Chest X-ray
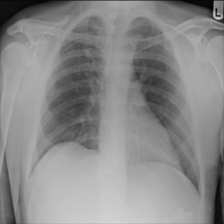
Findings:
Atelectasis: negative
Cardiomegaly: negative
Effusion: negative
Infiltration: negative
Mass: negative
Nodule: negative
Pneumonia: negative
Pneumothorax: negative
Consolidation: negative
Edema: negative
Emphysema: negative
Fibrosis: negative
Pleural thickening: negative
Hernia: negative